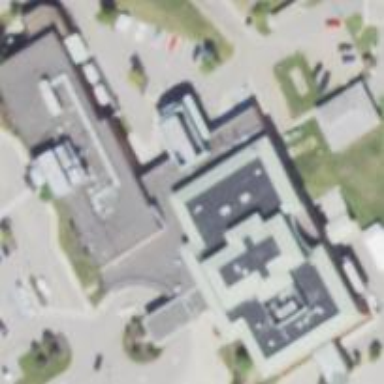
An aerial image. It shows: Hospital building.